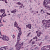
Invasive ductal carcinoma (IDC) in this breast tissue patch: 1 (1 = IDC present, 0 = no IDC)